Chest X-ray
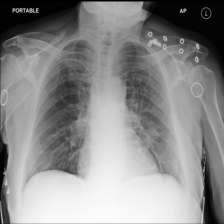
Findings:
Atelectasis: negative
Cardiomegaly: negative
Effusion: negative
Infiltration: negative
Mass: negative
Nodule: negative
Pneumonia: negative
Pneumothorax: negative
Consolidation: negative
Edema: negative
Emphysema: negative
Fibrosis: negative
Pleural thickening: negative
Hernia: negative